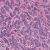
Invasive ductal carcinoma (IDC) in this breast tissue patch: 1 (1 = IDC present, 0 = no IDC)